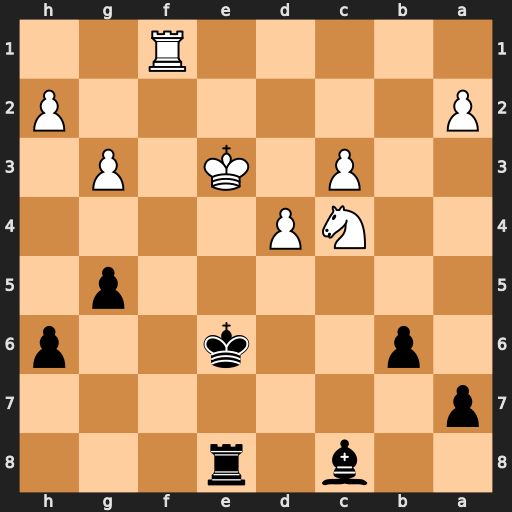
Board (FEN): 2b1r3/p7/1p2k2p/6p1/2NP4/2P1K1P1/P6P/5R2
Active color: b
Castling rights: -
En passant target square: -
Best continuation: Ba6 Kd3 Rc8